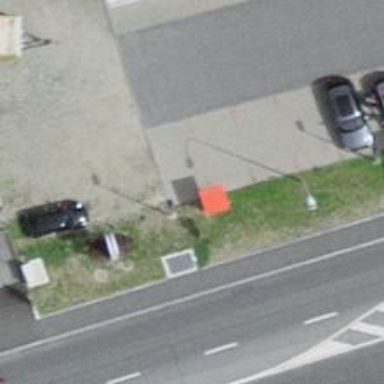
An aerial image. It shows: Charging station.